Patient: sex M, age 52
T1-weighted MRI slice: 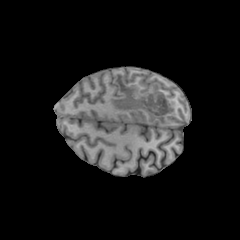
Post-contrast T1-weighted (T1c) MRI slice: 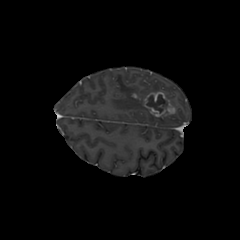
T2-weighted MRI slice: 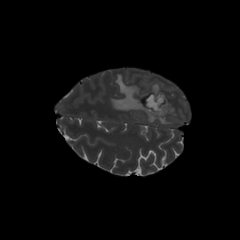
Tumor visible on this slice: yes
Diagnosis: Glioblastoma, IDH-wildtype
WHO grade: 4